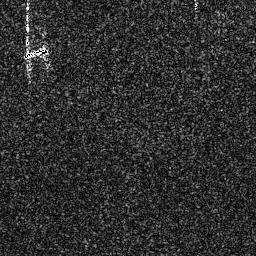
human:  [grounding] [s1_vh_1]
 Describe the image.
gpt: In the satellite image, there is  <ref>1 medium ship </ref> <box>[[7, 16, 18, 23, 0]]</box> located at top left.